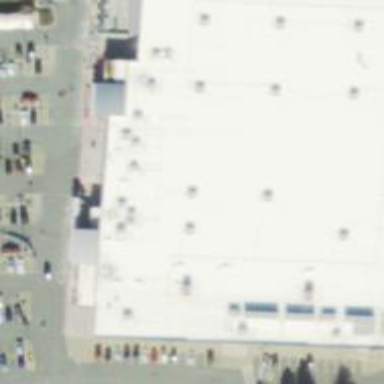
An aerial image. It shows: Retail building housing supermarket.